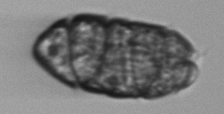
Label: Margalefidinium